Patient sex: M
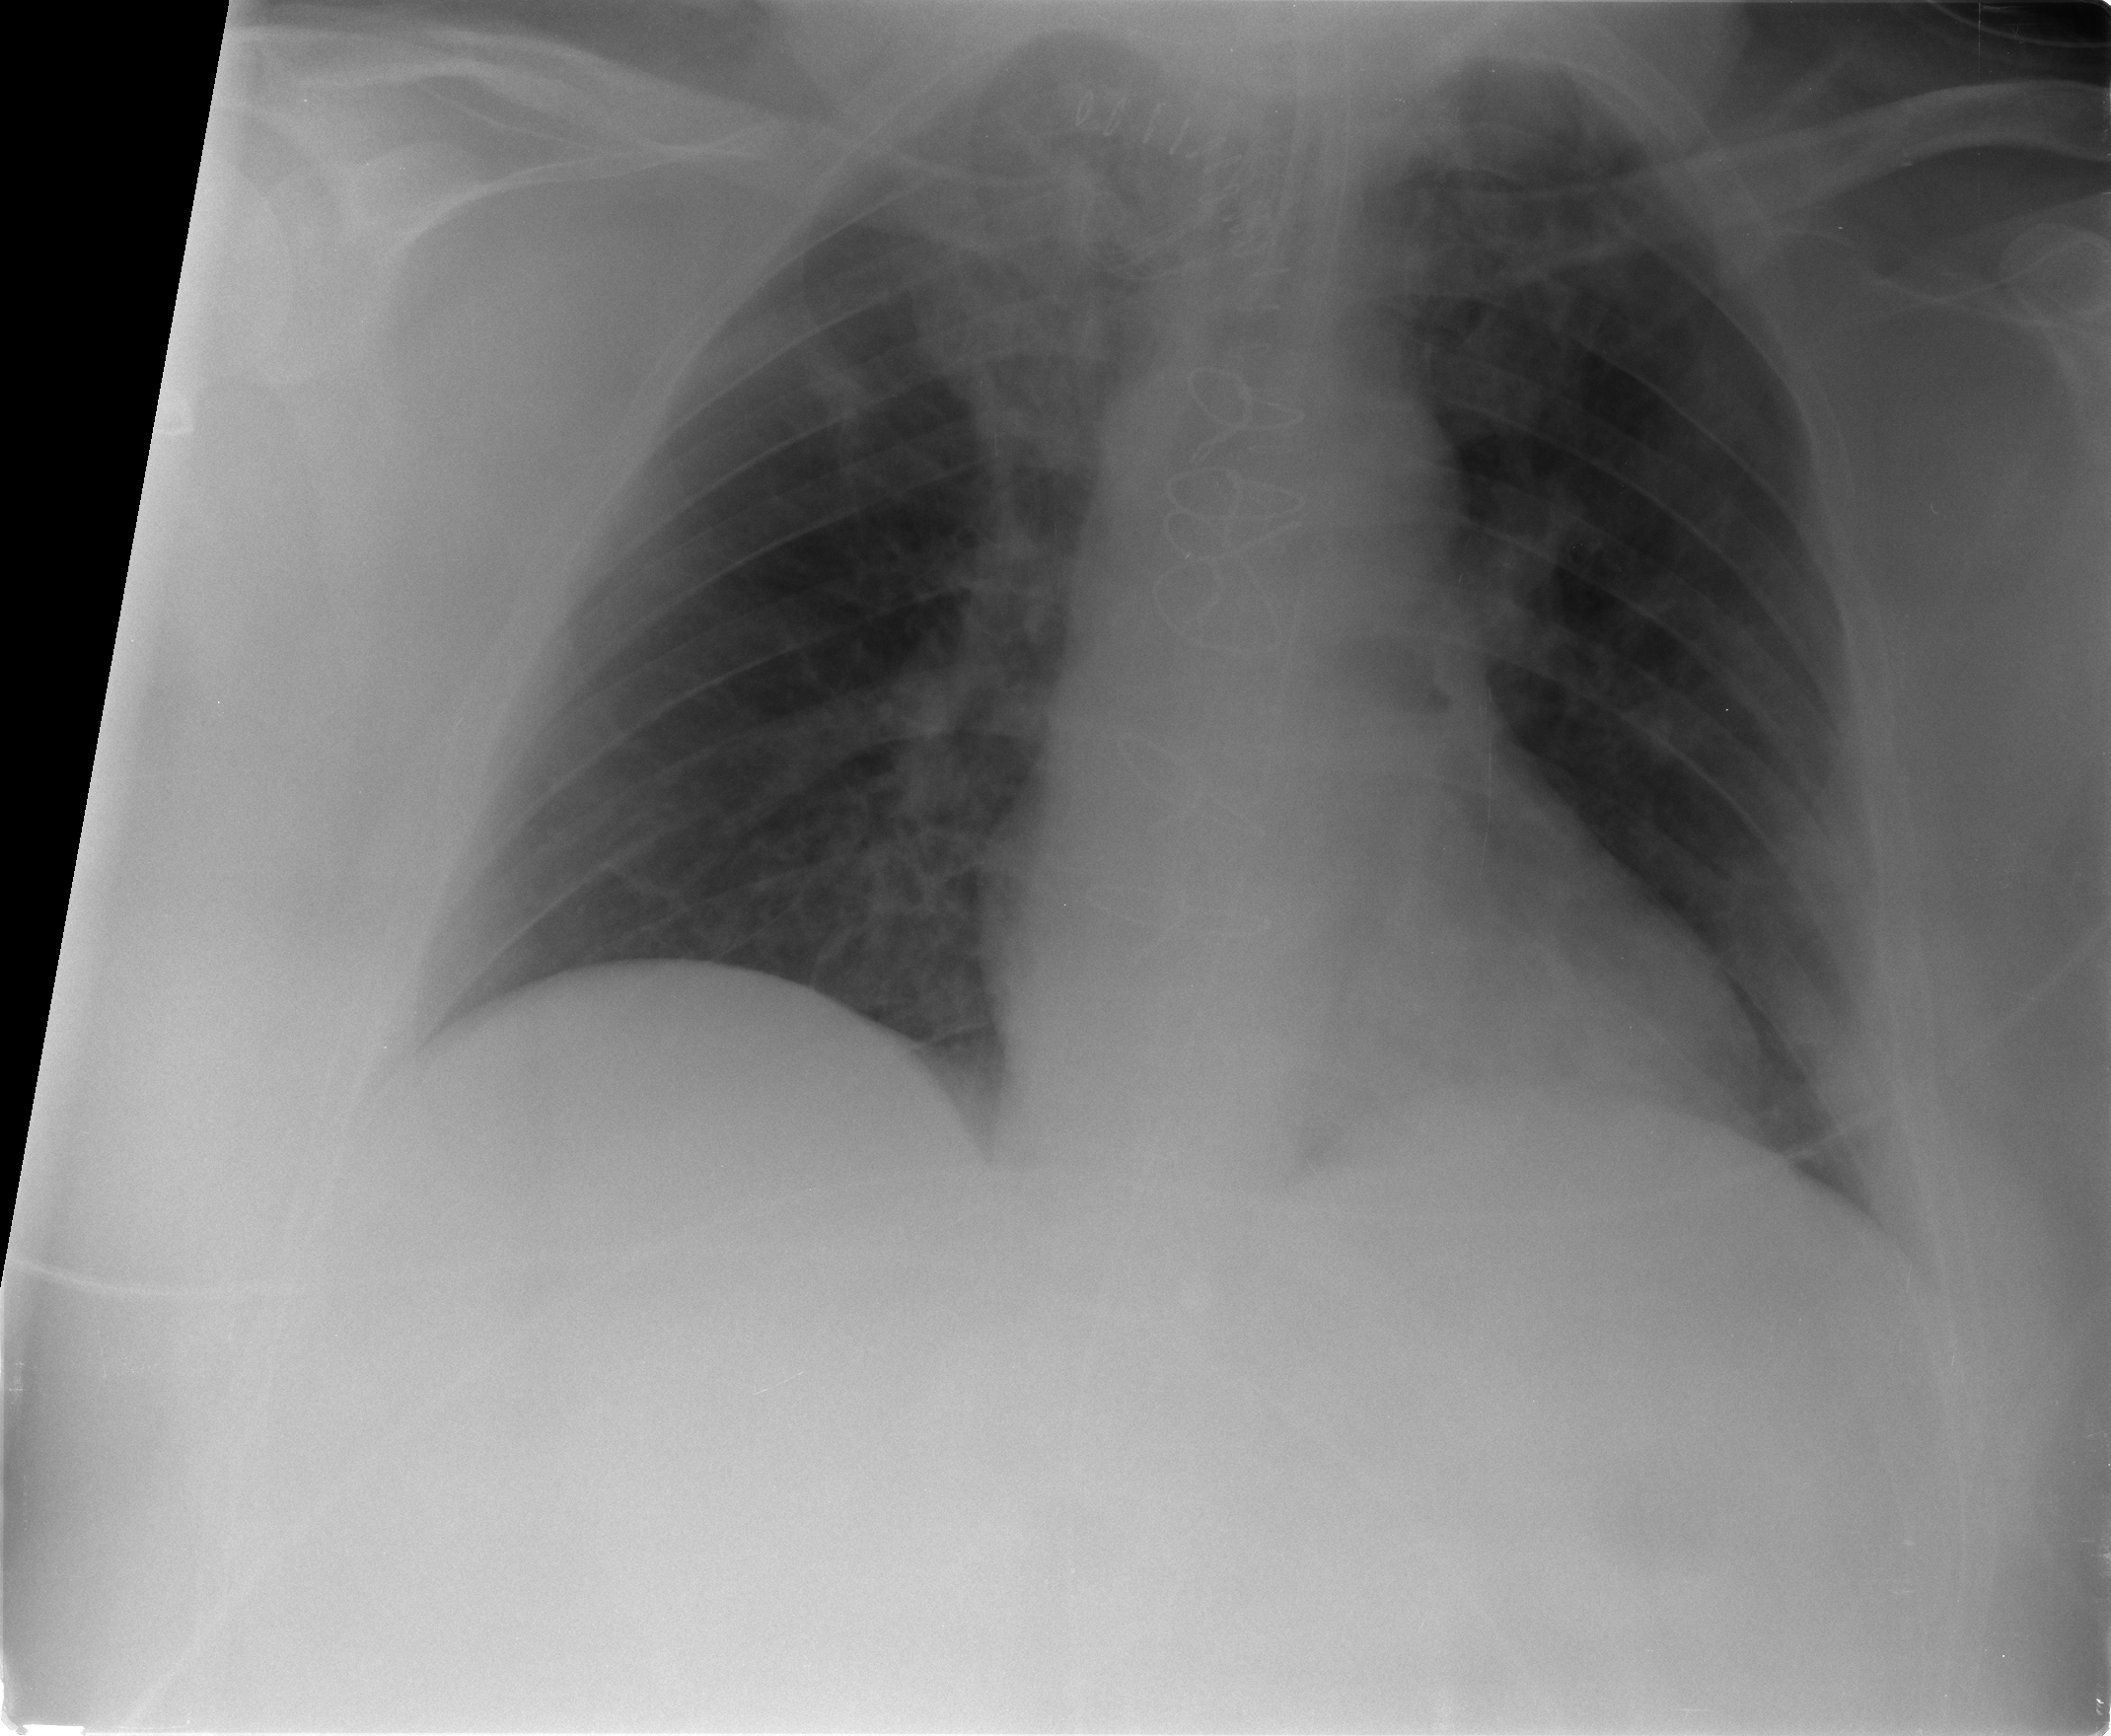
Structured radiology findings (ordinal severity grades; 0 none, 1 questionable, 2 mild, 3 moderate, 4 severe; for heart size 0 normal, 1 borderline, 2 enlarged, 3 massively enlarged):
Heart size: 0
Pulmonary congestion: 1
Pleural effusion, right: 0
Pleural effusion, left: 0
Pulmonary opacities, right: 0
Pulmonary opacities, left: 0
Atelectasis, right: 1
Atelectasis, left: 2